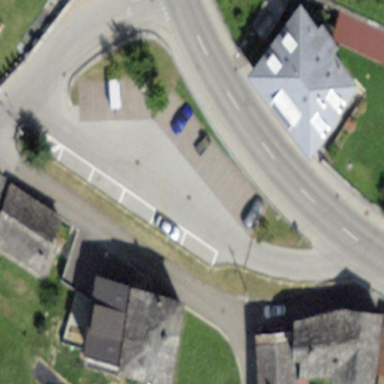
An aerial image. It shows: Parking area.